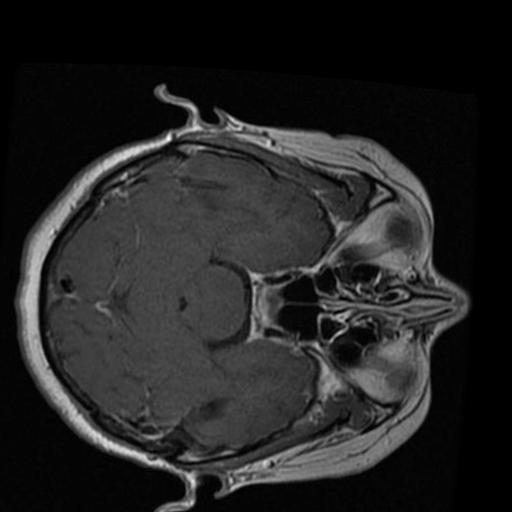
Label: brain_tumor